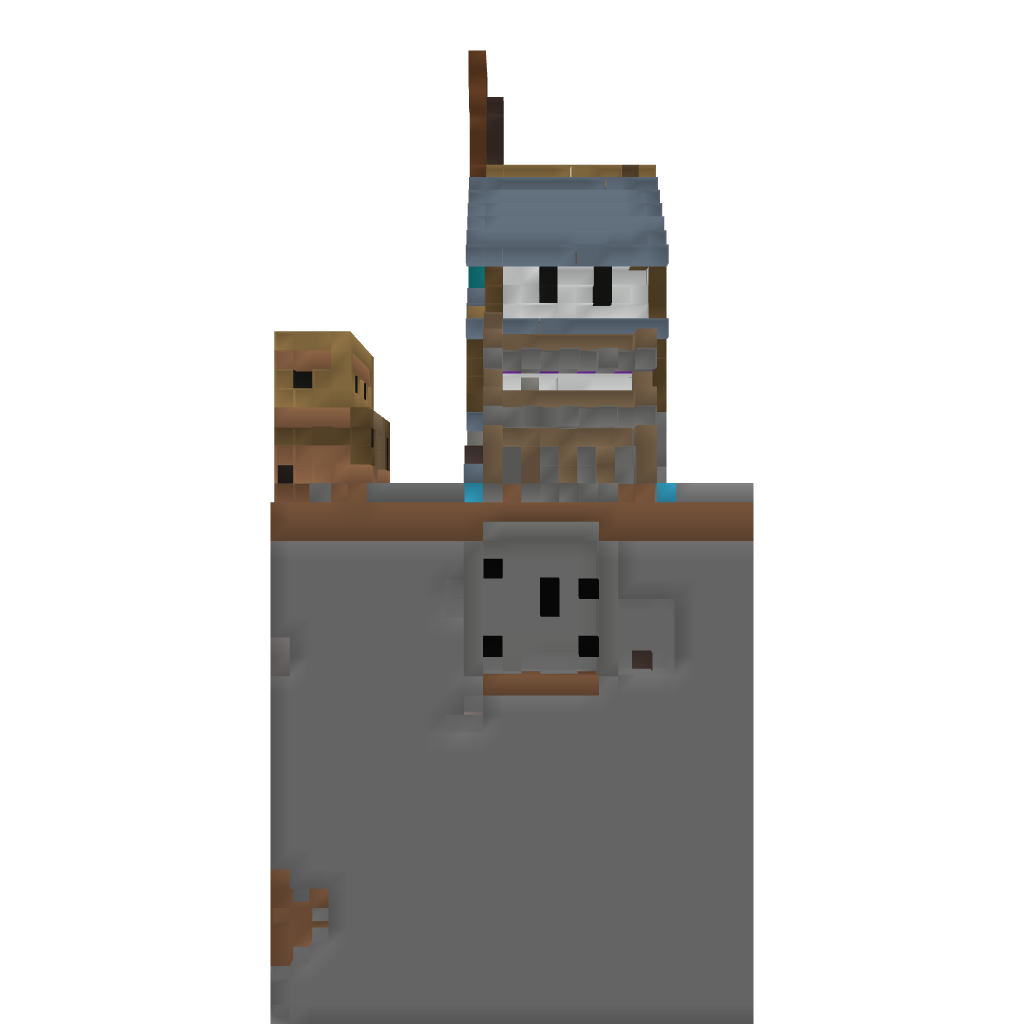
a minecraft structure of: Spade Shop